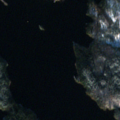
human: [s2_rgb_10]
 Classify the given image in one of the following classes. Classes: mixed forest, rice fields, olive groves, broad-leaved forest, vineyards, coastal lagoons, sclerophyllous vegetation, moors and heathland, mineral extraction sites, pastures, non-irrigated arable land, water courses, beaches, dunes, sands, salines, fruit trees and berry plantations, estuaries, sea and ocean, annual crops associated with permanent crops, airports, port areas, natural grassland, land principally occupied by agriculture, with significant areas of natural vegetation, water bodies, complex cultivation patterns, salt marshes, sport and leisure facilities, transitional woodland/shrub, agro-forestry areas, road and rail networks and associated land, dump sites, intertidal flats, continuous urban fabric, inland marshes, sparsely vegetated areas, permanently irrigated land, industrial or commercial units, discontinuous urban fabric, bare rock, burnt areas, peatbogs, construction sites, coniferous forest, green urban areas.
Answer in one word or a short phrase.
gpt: coniferous forest, mixed forest, water bodies